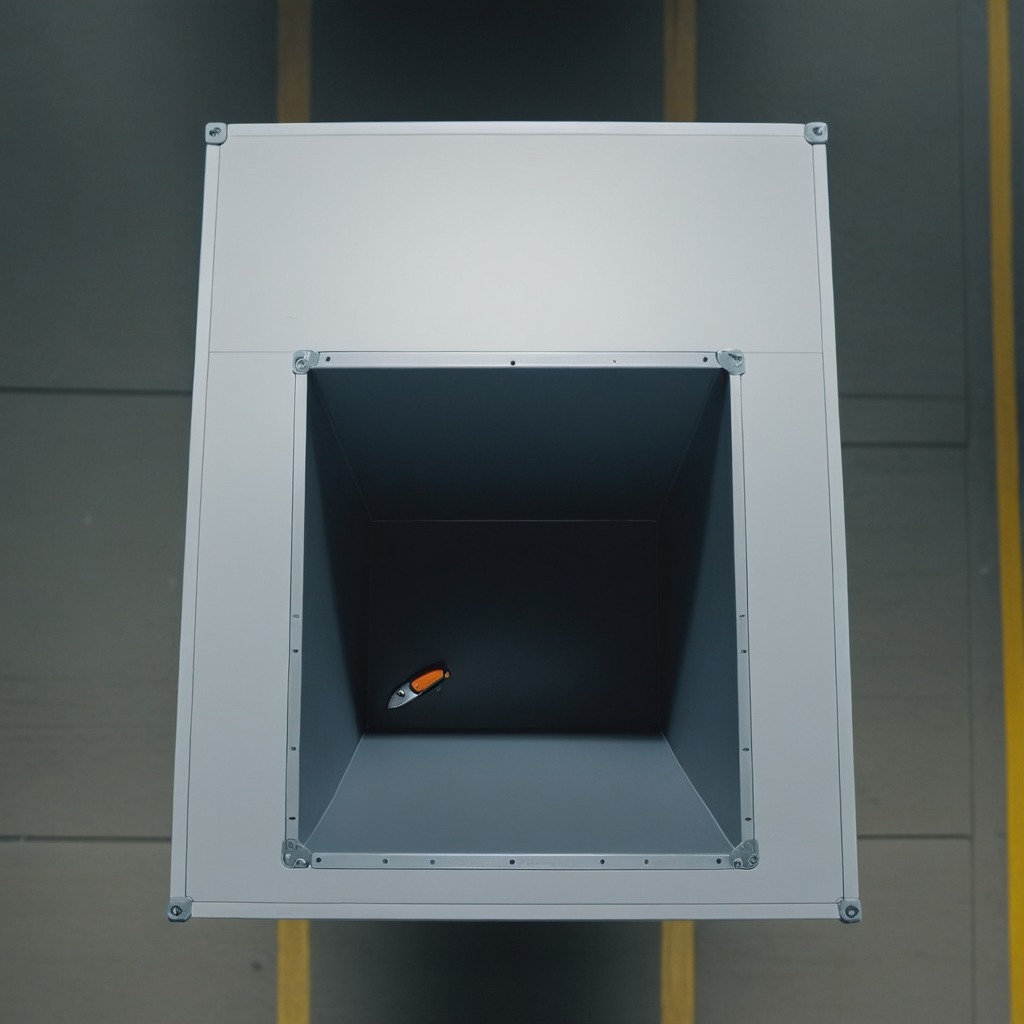
A utility knife is lying on the toolbox surface.